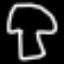
Label: mushroom